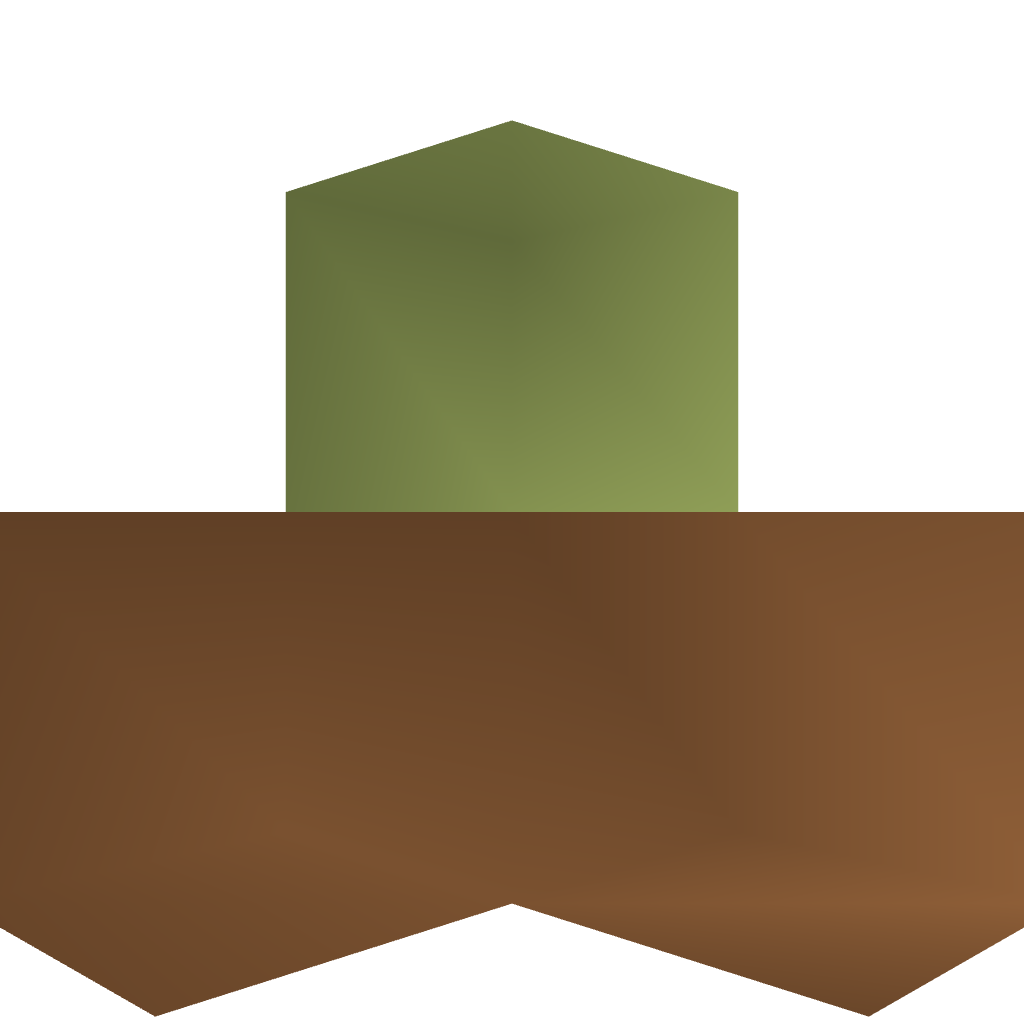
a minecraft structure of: Hover Lamp